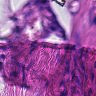
Metastatic tissue present: no